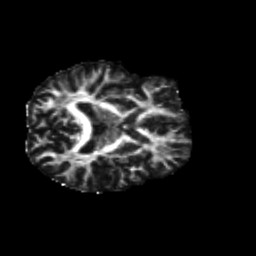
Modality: FA
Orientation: axial
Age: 18
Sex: male
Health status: healthy
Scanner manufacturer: siemens
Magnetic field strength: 3 T
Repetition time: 8.6 s
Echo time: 0.095 s